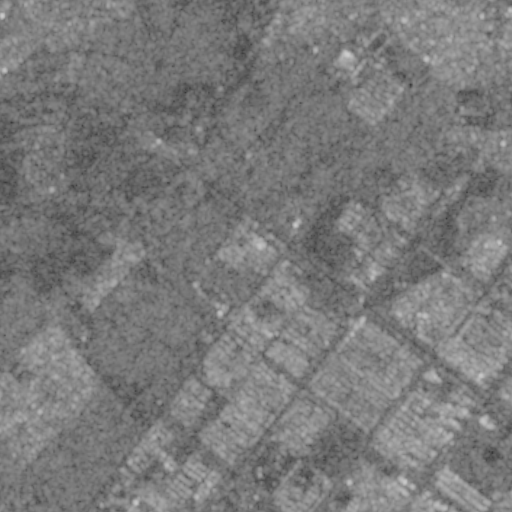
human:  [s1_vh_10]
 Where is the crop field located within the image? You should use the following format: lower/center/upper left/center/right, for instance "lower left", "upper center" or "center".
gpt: The crop field is located in the upper left of the image.
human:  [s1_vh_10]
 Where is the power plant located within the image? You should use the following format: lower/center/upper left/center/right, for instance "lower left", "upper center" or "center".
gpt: The power plant is located in the lower left of the image.
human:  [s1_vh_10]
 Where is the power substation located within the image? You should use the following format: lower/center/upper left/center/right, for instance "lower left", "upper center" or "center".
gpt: The power substation is located in the upper right of the image.
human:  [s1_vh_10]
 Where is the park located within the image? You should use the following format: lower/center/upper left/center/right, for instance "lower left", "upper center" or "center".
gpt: There is no park in the image.

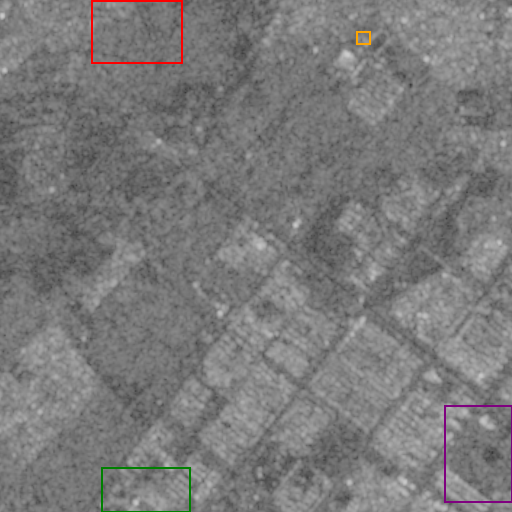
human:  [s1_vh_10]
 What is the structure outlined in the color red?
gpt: The structure outlined in red is a crop field.
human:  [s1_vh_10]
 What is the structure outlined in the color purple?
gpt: The structure outlined in purple is a park.
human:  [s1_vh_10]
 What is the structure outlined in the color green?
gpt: The structure outlined in green is a power plant.
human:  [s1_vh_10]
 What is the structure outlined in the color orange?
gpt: The structure outlined in orange is a power substation.
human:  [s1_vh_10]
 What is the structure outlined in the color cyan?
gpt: There is no cyan outline.